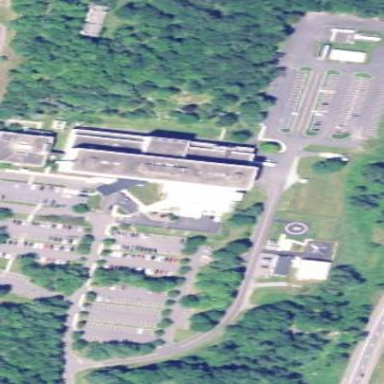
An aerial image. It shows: Healthcare facility identified as hospital.